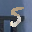
Label: 5